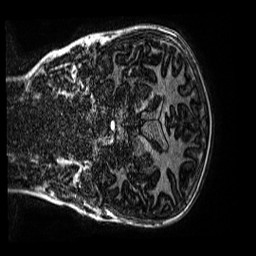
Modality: MP2RAGE
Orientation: coronal
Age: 11
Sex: male
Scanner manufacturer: siemens
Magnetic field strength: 3 T
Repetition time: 4 s
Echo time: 0.00299 s